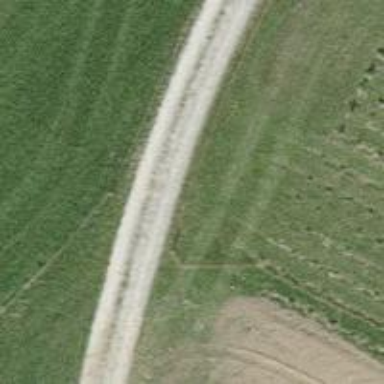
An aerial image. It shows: Gravel track road.